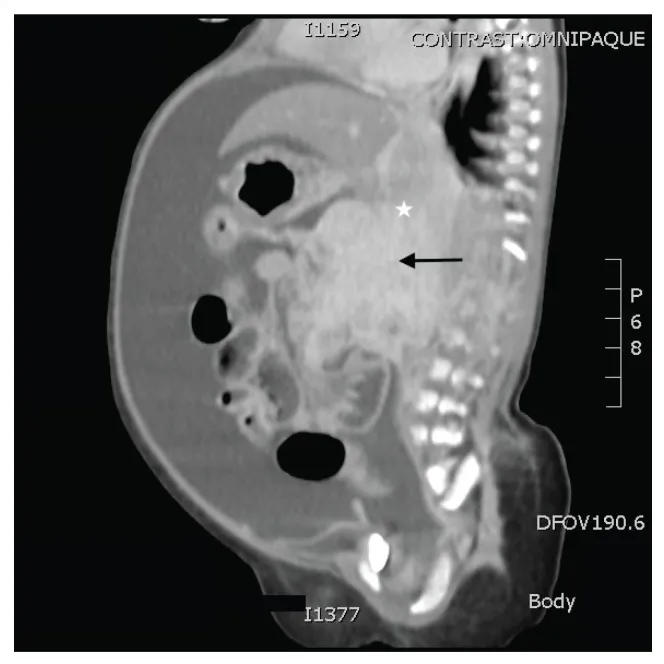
Sagittal post-contrast computed tomography image illustrating a bulky, inhomogeneously enhancing mass in the head of the pancreas (black arrow) with ill-defined margins and extension into the porta hepatis (white star).
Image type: radiology (ct)